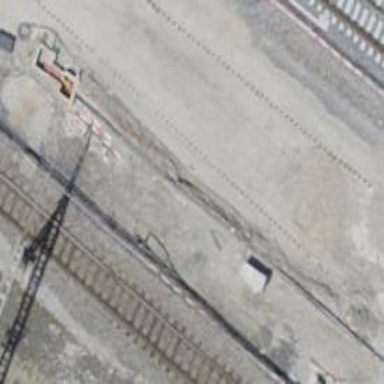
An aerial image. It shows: Single-track railway siding with electrification using contact line. The voltage is 3000 and 15000 along the tracks.